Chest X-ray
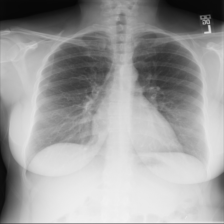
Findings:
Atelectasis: negative
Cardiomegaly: negative
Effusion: negative
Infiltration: negative
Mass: negative
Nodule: negative
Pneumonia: negative
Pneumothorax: negative
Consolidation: negative
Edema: negative
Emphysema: negative
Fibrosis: negative
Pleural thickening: negative
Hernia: negative